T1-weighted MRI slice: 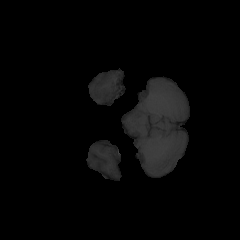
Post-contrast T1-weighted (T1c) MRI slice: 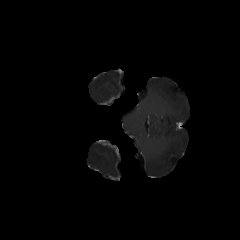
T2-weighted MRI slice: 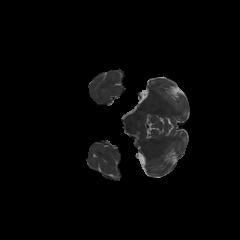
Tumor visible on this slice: no